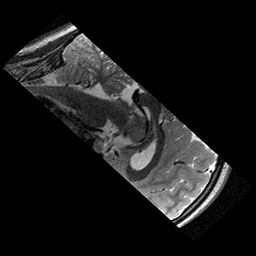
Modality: T2w
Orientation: sagittal
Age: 11
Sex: female
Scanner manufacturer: siemens
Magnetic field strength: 3 T
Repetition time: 9.23 s
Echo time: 0.067 s